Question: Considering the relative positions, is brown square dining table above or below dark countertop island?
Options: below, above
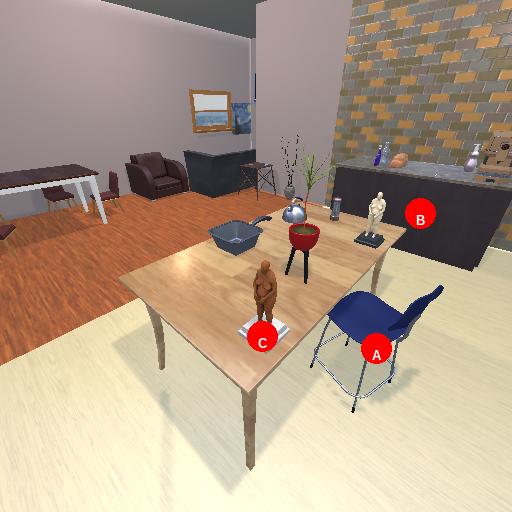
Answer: below